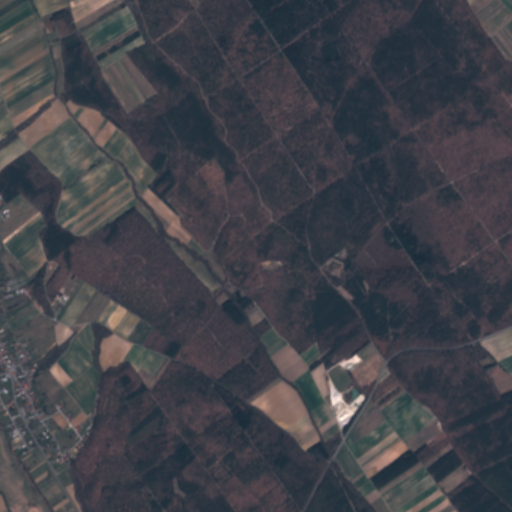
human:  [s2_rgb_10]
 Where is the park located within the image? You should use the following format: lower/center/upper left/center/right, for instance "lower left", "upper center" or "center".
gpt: The park is located in the lower left of the image.
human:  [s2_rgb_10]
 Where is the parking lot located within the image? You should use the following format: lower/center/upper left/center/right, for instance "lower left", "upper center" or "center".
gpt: The parking lot is located in the lower left of the image.
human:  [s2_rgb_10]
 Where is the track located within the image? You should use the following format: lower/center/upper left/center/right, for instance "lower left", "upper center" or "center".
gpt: There is no track in the image.